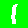
Digit: 1